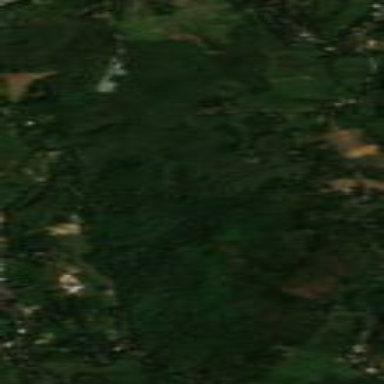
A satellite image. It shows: Orchard filled with rubber trees.